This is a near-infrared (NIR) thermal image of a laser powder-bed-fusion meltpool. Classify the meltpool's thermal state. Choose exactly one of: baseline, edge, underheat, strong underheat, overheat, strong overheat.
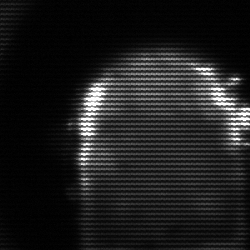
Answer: baseline